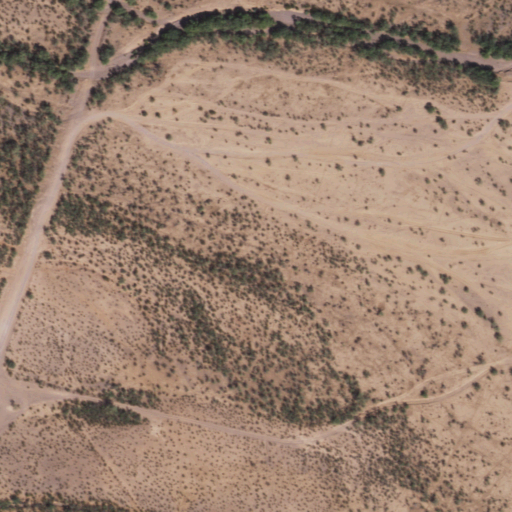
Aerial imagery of valley in Arizona named Tonoka Valley containing shrub, grassland, and herbaceous wetlands